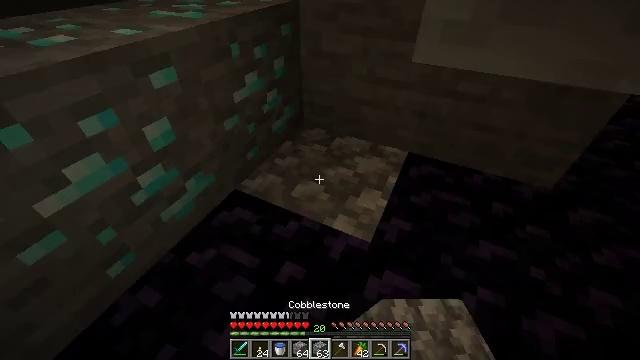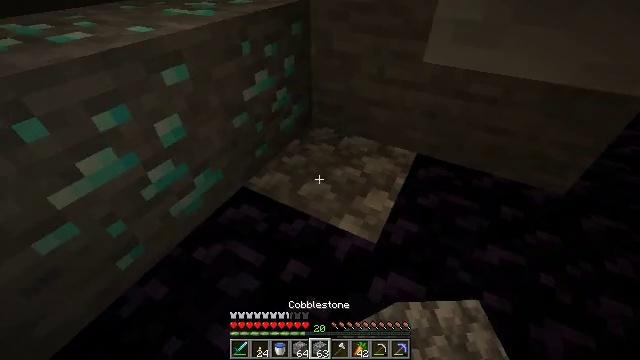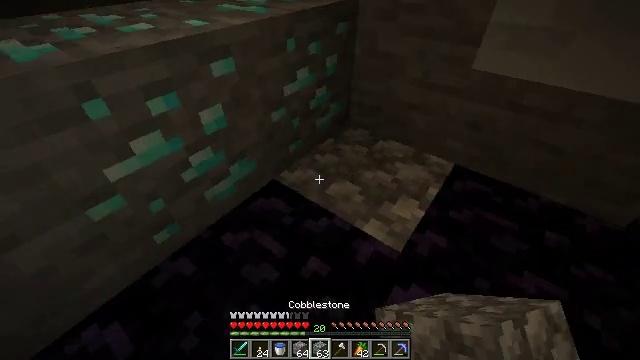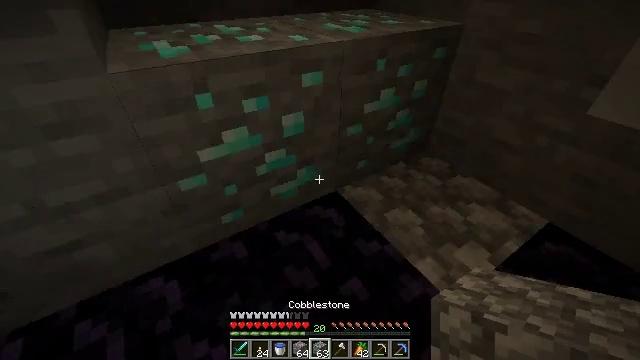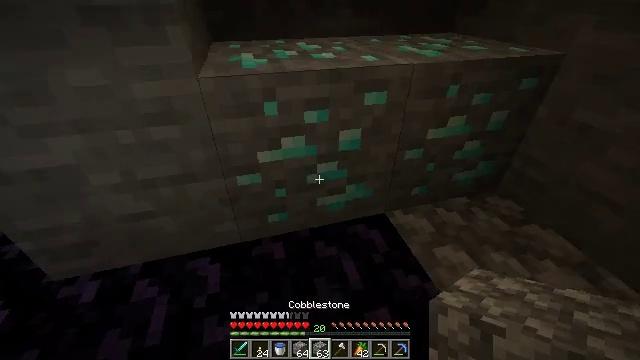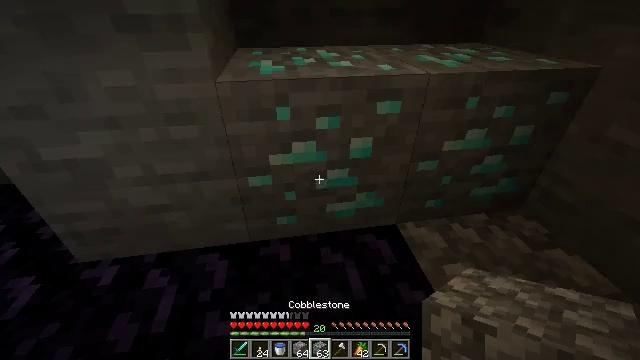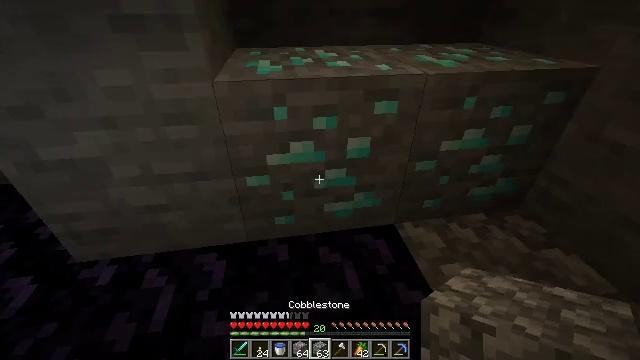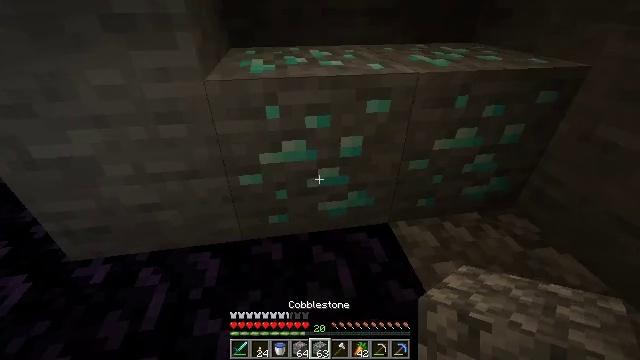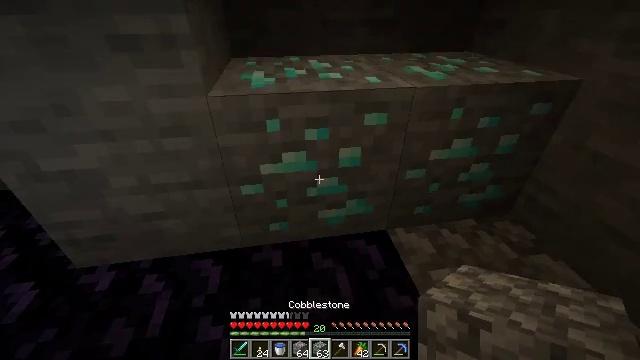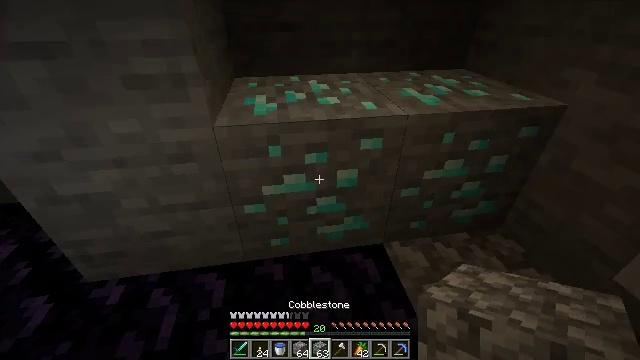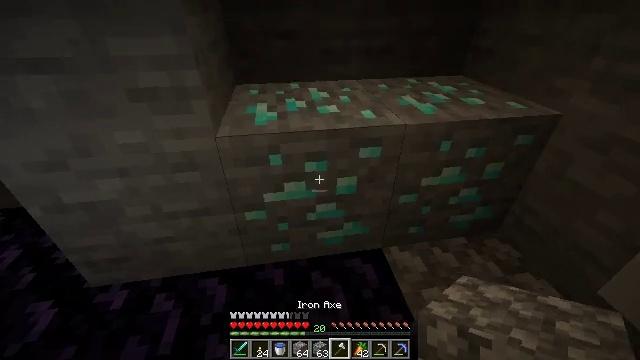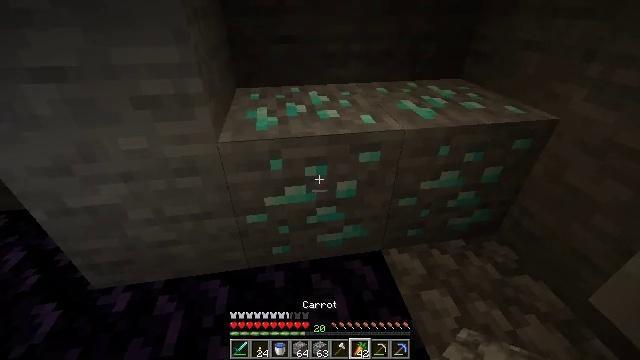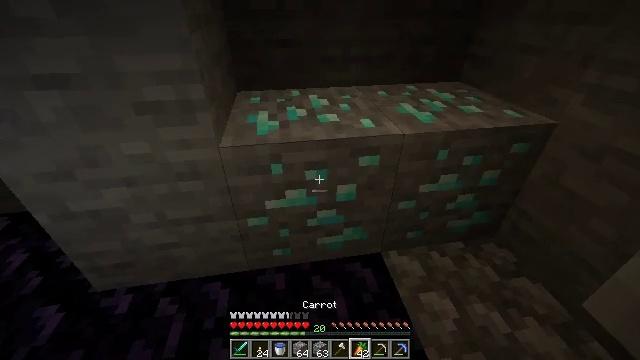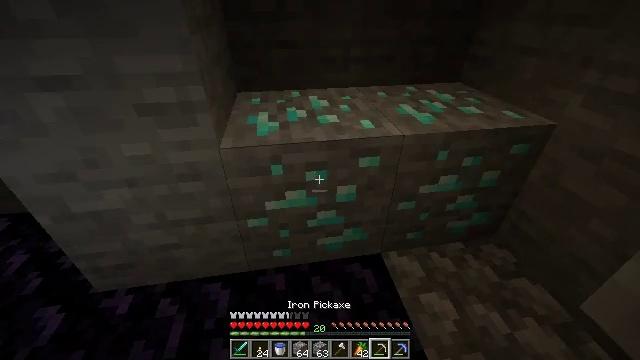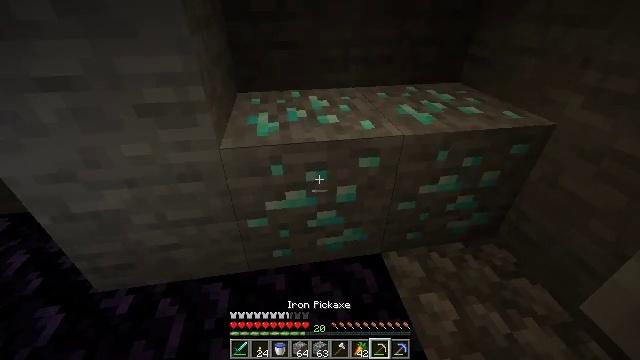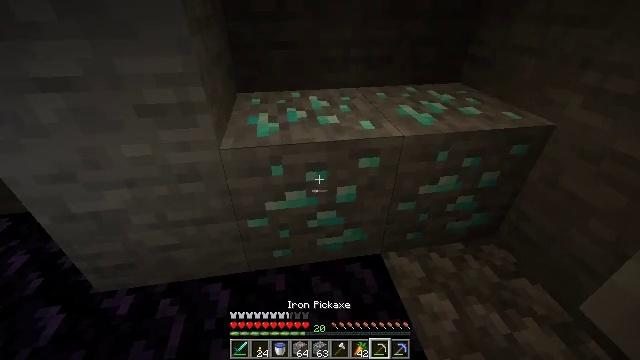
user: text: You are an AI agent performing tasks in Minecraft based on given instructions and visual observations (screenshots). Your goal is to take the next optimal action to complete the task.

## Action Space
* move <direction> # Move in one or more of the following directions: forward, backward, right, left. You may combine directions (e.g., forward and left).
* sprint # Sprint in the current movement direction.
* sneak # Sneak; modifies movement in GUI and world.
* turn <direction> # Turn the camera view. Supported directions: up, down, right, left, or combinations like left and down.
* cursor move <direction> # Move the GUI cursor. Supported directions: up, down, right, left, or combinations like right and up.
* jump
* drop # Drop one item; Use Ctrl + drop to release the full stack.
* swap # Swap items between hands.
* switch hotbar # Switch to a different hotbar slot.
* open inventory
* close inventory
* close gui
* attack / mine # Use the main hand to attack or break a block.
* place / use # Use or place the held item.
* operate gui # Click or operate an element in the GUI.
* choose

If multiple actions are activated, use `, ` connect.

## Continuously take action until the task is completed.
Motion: motion action
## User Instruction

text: Extract diamond ore blocks.
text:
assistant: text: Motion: sneak, turn left
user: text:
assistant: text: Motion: move right, sneak, turn left
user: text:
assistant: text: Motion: move right, sneak, turn left and up
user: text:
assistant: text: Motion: move right, sneak, turn left and up
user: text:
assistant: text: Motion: move right, sneak, turn left and up
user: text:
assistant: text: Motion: sneak
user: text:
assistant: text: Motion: no_op
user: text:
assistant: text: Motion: no_op
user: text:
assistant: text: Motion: no_op
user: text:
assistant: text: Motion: no_op
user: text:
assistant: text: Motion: no_op
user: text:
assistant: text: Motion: no_op
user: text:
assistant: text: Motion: no_op
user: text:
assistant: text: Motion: no_op
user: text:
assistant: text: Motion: no_op
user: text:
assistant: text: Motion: no_op
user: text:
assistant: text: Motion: no_op
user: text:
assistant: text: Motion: no_op
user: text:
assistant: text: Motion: no_op
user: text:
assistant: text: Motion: no_op
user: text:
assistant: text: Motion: no_op
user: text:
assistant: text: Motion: move forward
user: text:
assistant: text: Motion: move forward
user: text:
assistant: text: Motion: move forward
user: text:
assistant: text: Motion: move forward, sneak, turn right
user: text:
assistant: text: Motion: move forward, sneak, turn right and down
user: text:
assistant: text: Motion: move forward, sneak
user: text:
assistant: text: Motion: move forward, sneak, turn left
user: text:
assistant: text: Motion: move forward, sneak, turn left
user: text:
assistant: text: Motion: move forward, sneak